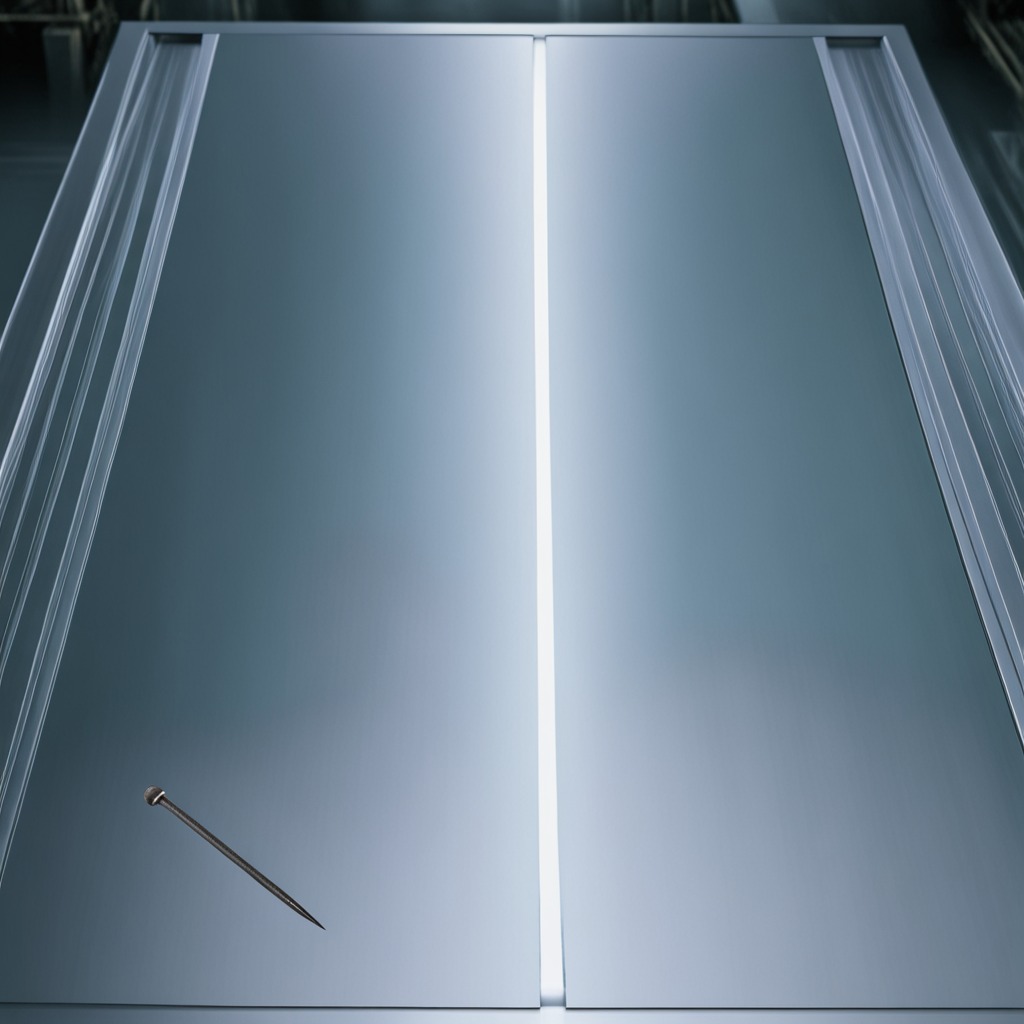
A nail is lying on a metal table in a machine shop under fluorescent lights.